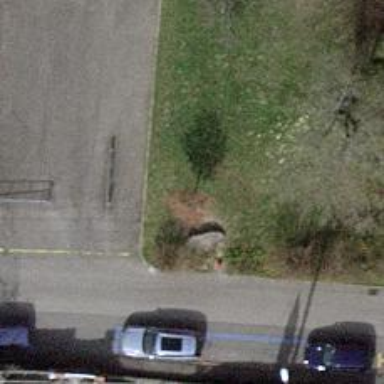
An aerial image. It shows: Evergreen needle-leaved tree.